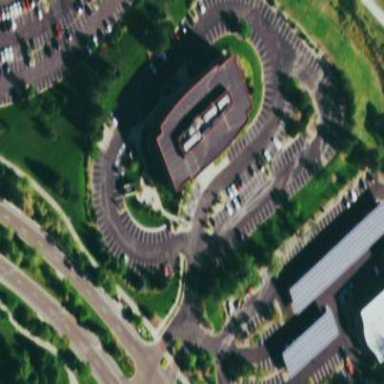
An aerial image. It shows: Office building.